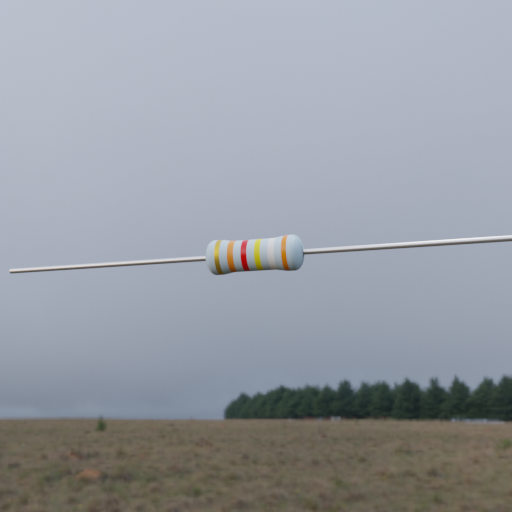
Resistor colour bands (in order): gold, orange, red, yellow, white, orange